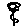
Label: flower